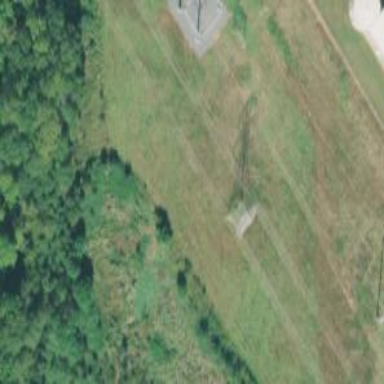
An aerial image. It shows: Lattice structure tower used for power distribution.